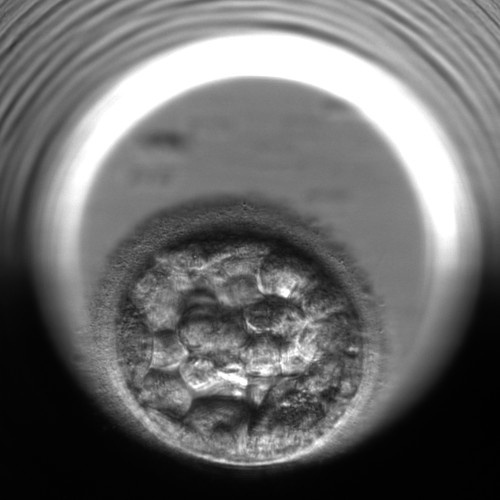
Embryo quality: poor